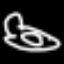
Label: airplane